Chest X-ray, PA view. Patient: 50 years old, sex M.
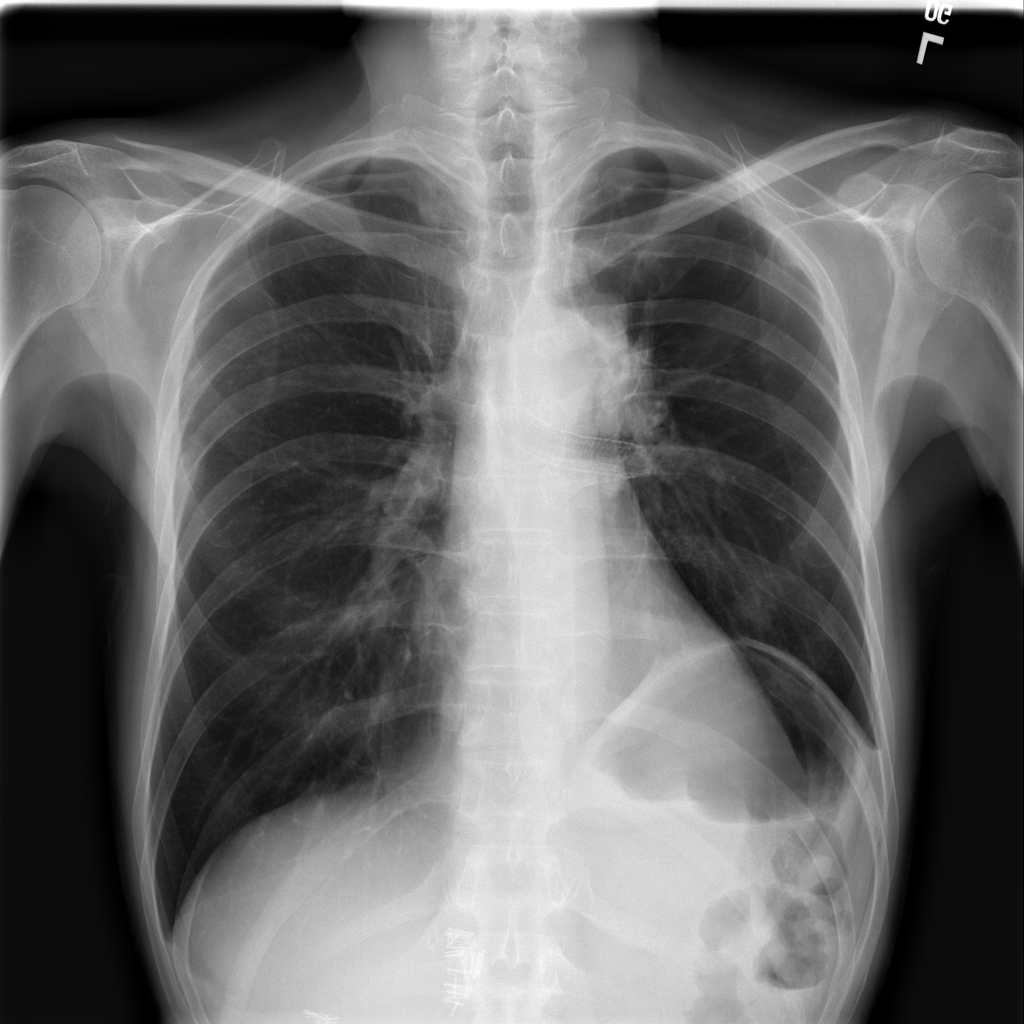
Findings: No Finding